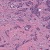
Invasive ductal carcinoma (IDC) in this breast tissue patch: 1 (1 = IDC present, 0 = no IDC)